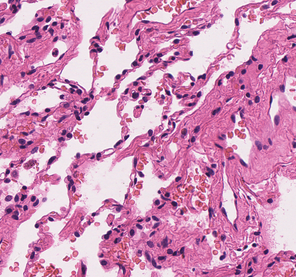
Tumor epithelial tissue: no
Tumor-associated stroma tissue: no
Normal tissue: yes